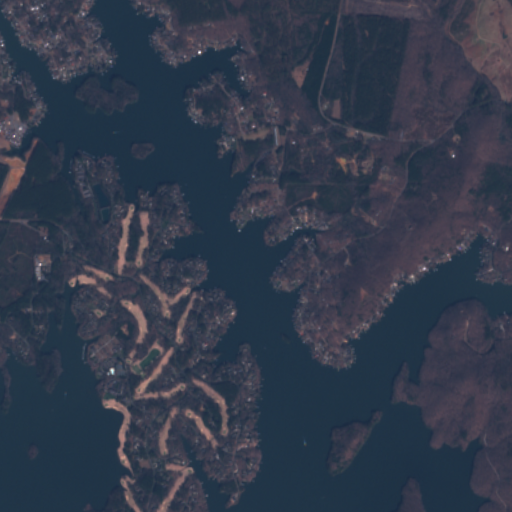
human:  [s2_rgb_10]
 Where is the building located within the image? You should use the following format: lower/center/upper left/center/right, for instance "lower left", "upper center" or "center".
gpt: The building is located in the center of the image.
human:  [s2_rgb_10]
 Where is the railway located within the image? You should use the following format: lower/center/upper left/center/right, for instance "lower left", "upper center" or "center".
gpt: The railway is located in the lower left of the image.
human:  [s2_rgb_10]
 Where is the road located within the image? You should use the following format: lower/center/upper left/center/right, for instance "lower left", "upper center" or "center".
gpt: There is no road in the image.